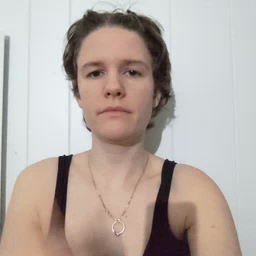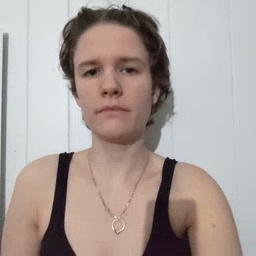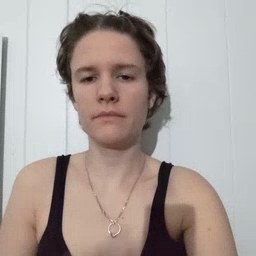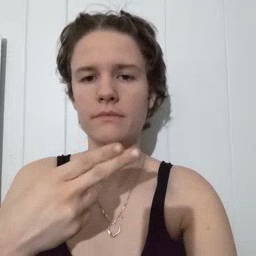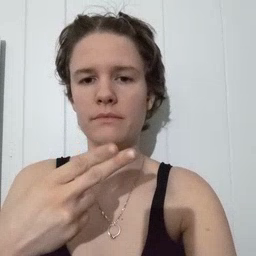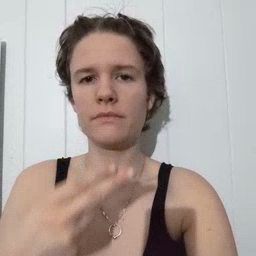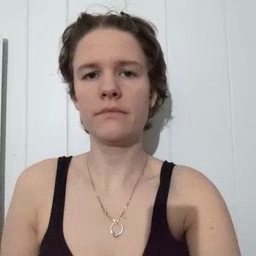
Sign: scissors